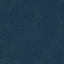
Land use / land cover class: Forest